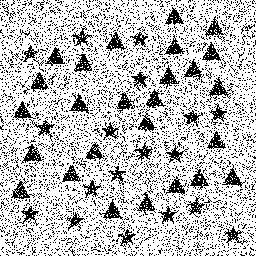
Squares: 0
Triangles: 26
Stars: 18
Total shapes: 44